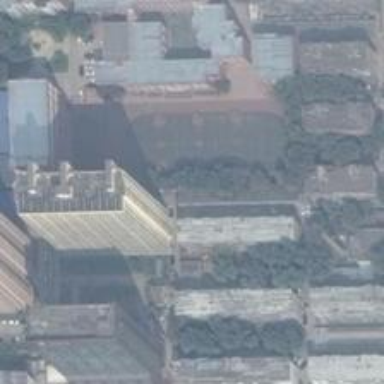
A football field is embraced with abundant plants while several high-rise buildings aside .